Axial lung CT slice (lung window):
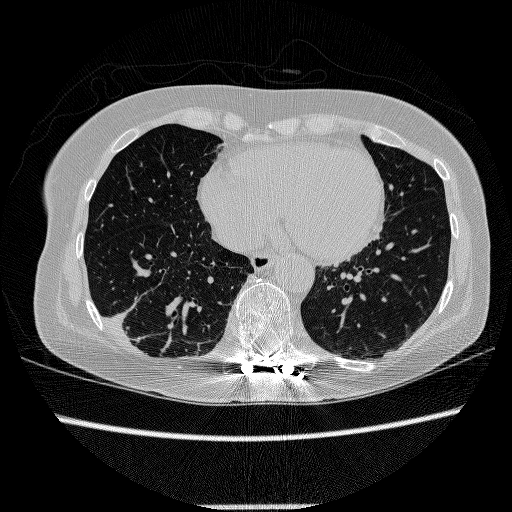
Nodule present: no